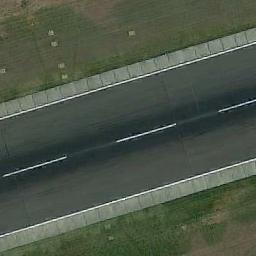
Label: runway